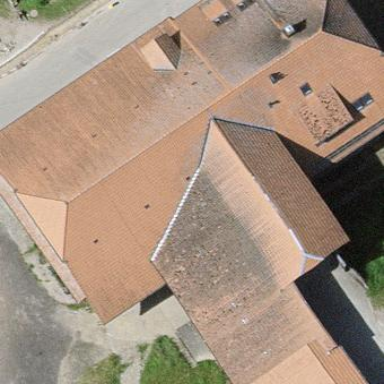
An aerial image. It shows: Farm building.